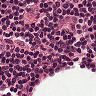
Metastatic tissue present: no